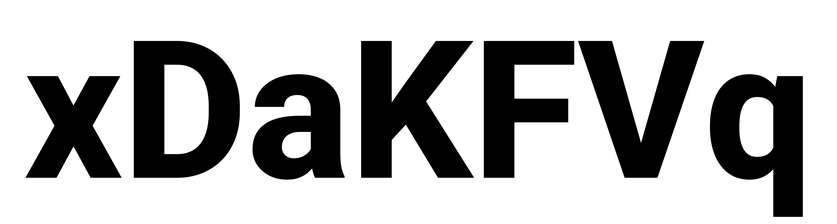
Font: Roboto_ExtraBold